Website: macys
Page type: billing-address
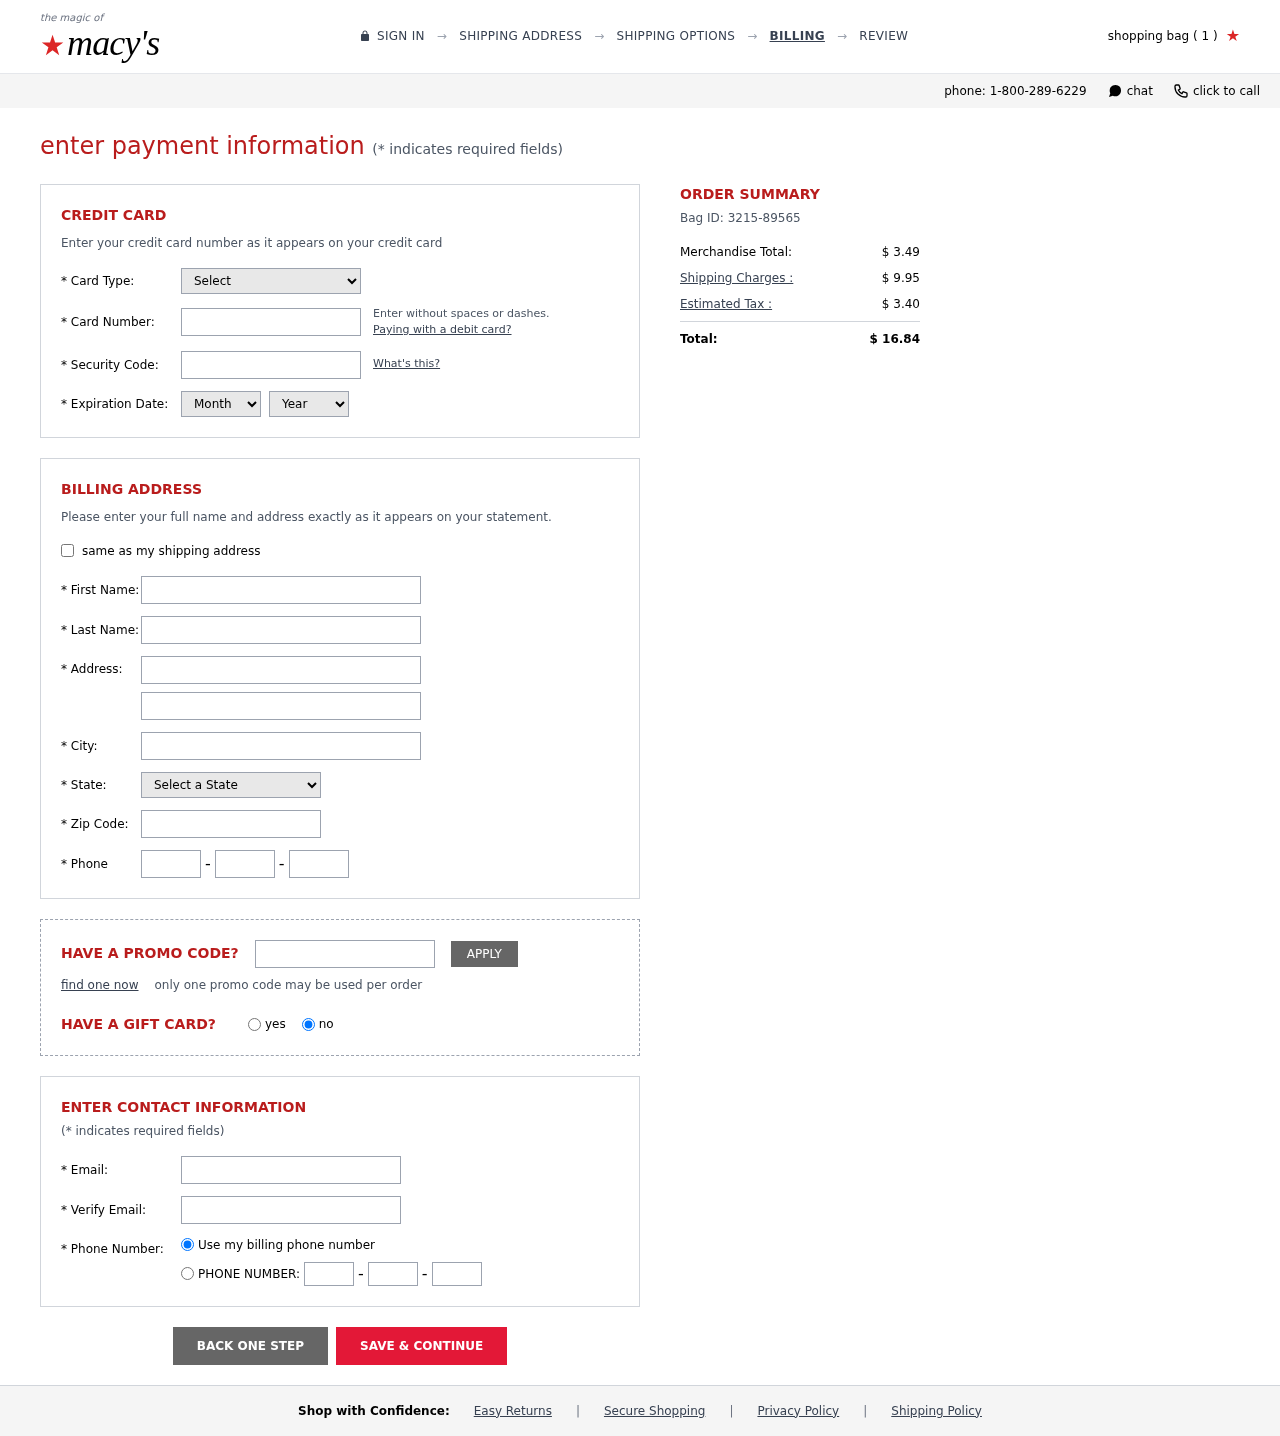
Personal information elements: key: PII_CARD_CVV
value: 219
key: PII_CARD_EXPIRY_MONTH
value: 02
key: PII_CARD_EXPIRY_YEAR
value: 29
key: PII_CARD_NUMBER
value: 4078 6887 5611 9229
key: PII_CARD_TYPE
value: Visa
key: PII_CITY
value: West Ninamouth
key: PII_EMAIL
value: jillhunt@gmail.com
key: PII_FIRSTNAME
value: Jill
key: PII_LASTNAME
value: Hunt
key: PII_PHONE_AREA
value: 628
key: PII_PHONE_PREFIX
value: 805
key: PII_PHONE_SUFFIX
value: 6929
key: PII_POSTCODE
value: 19467
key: PII_STATE_ABBR
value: HI
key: PII_STREET
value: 360 Kimberly Lane Suite 133
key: PII_STREET2
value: Apt. 725
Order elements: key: ORDER_NUM_ITEMS
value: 1
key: ORDER_ID
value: Bag ID: 3215-89565
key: ORDER_SUBTOTAL
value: $ 3.49
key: ORDER_SHIPPING_COST
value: $ 9.95
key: ORDER_TAX
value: $ 3.40
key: ORDER_TOTAL
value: $ 16.84